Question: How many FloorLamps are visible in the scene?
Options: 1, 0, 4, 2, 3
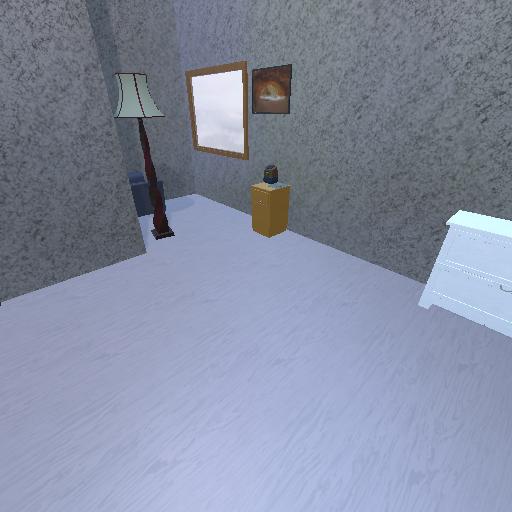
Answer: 1